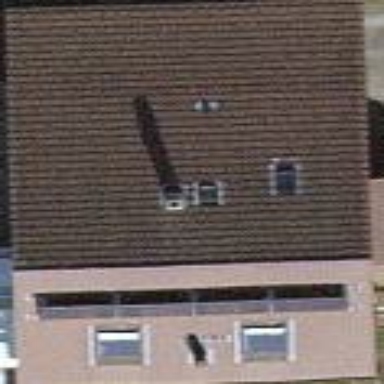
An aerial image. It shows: Detached building with gabled roof.